Question: Okay, so I am trying to learn c++ regular expressions and I am having some trouble with it. I went over the code, and at least to me, it makes logical sense. I also tested it online using a regex tester and it successfully matched my string. The first two('nameParser', and 'anotherNameParser') do NOT work, but the last one('sampleParser') does. I really do not understand why it is not validating my string. Below I included a screen shot:

'''
//http://rextester.com/tester
//compile with g++ -std=gnu++11 main.cpp -o main
#include <iostream>
#include <regex>
using namespace std;
/* * (nameParser)
* Beginning at the front of the string, any set of character followed by at least one or more spaces
* followed by any set of characters with exactly one preceding dot,
* then followed by at least one or more spaces followed by any set of characters and end of string
*/
//Need the extended or basic because any version less than 4.9 doesn't fully support c++11 regular expressions (28.13).
//The error is because creating a regex by default uses ECMAScript syntax for the expression, which doesn't support brackets.
const regex nameParser("^[a-zA-Z]+\s+[a-zA-Z]\.{1}\s+[a-zA-Z]+$",regex::extended);
const regex anotherNameParser("[a-zA-Z]+",regex::extended);
const regex sampleParser("(abc)");
int main() {
//simple regex testing
string name = "bob R. Santiago";
if(regex_match(name, nameParser)) {
cout << "name is valid!" << endl;
} else cout << "Error in valdiating name!" << endl;
string anotherName = "Bobo";
if(regex_match(anotherName, anotherNameParser)) {
cout << "name is valid!" << endl;
} else cout << "Error in valdiating name!" << endl;
string sample = "abc";
if(regex_match(sample, sampleParser)) {
cout << "name is valid!" << endl;
} else cout << "Error in valdiating name!" << endl;
return 0;
}
'''
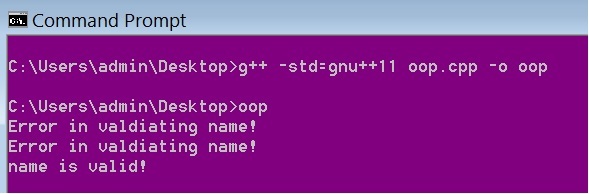
Answer: > '''
//Need the extended or basic because gnu gcc-4.6.1 doesn't fully support c++11 regular expressions (28.13).
'''
It doesn't support them until version 4.9, despite the presence of a '<regex>' header.
Sometimes it may appear to do what you want, but it basically doesn't.